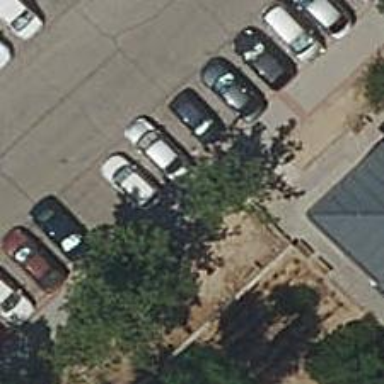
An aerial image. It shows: Paved sidewalk along the footway.